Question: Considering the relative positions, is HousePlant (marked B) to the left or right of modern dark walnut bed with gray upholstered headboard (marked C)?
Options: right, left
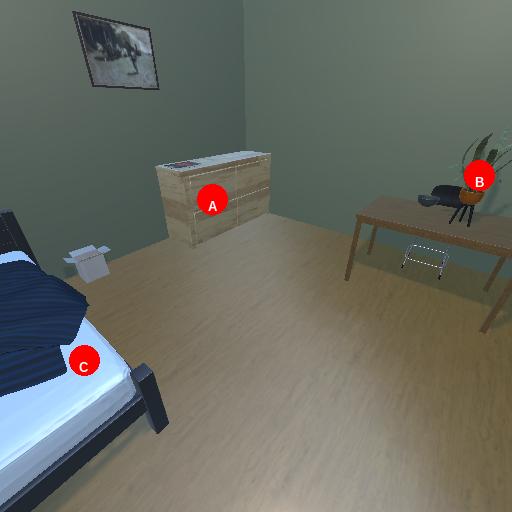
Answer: right